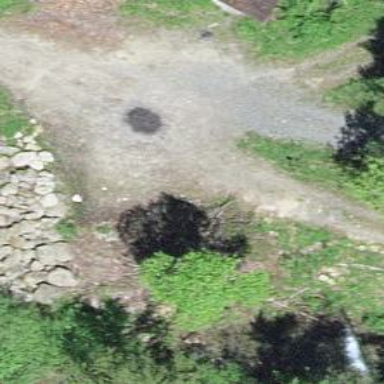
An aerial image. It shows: Unpaved track road.